Question: I was trying to write a unit test for a library. A method from library returns string and I wanted to make sure it returns right string. But somewhat 'STAssertEquals' macro in SenTestKit saw it as different value even though it was same.
You can see that description part clearly showed that two string values are same, yet this macro complained their values are different. When I return static string from method ( just like return '@"op_user"') it passed the test case. Anyone have an idea what cause to fail this test with same string value?
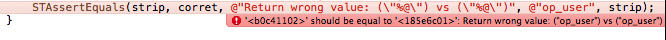
Answer: I think you want to use <URL>. The former is for Objective-C instances, the latter for primitive types.
From the <URL>:
> STAssertEqualObjectsFails the test case when two objects are different.STAssertEqualsFails the test case when two values are different.
If you compare Objective-C objects with STAssertEquals(), you're just comparing their pointer values. They could point to two different string objects that contain the same string. You would want them to compare as equal, even if their pointer values are different.
To compare the actual string contents, you'd use the <URL> does.